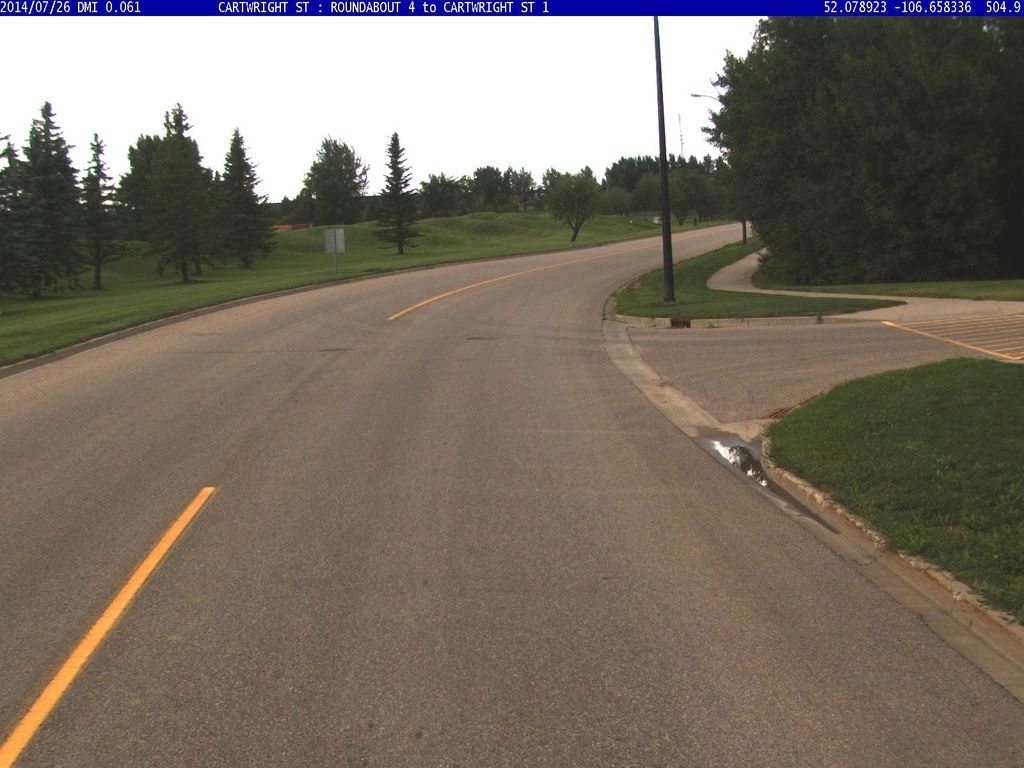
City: saskatoon